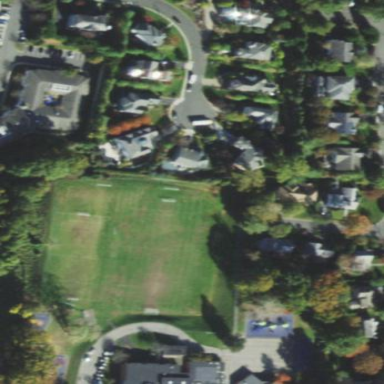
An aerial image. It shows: Soccer pitch for outdoor sports and leisure activities.